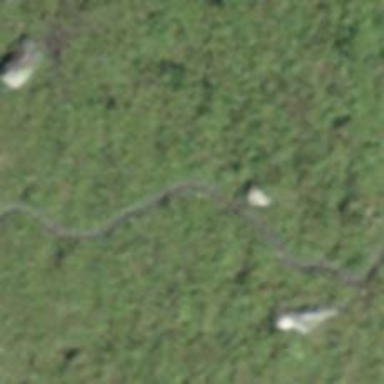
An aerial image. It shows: Path.